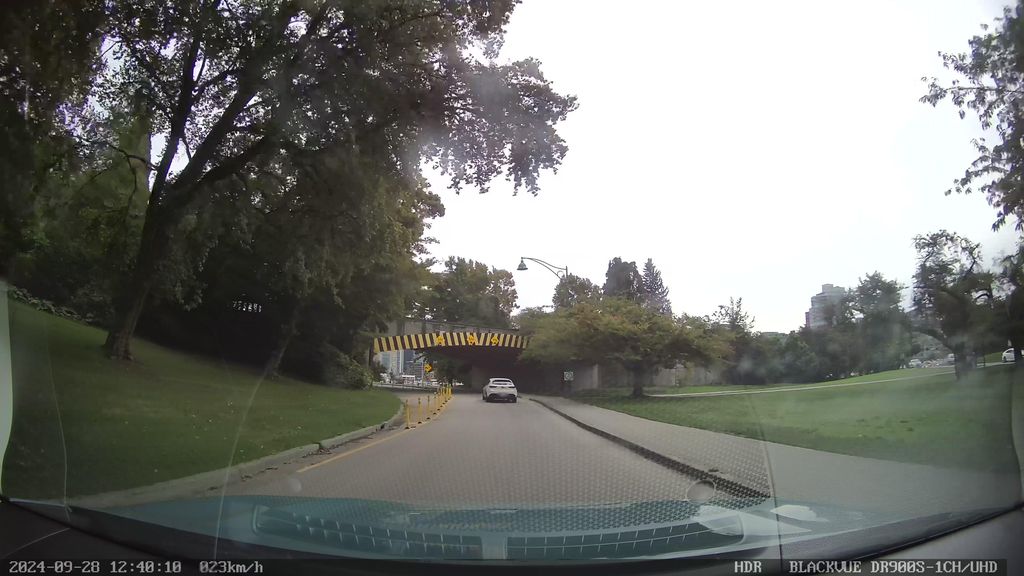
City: vancouver